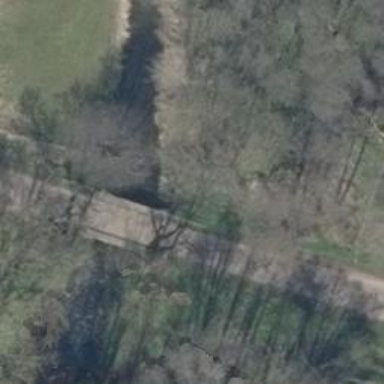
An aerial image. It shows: Unclassified road with bridge.